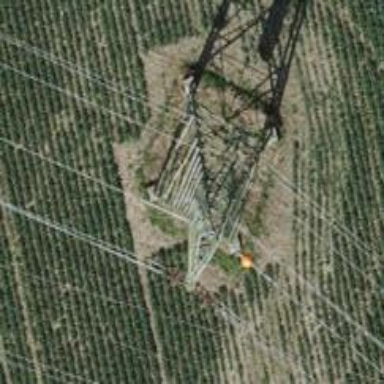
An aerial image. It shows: Power line with three cables.